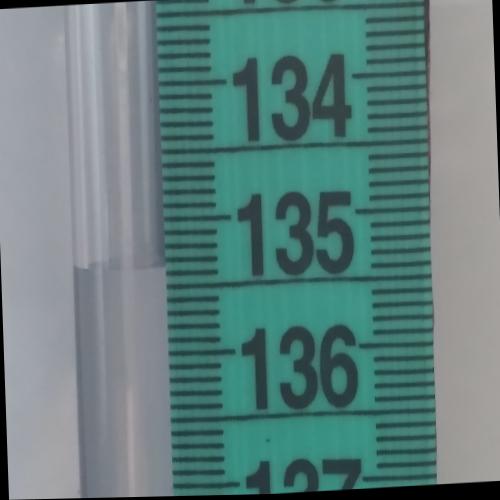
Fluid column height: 135.4 cm